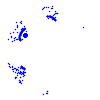
Particle: electron